Interaction volume radius: 5 \u00c5
Interaction volume height: 25 \u00c5
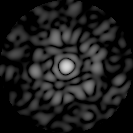
Disorder parameter: 0.8378